Aerial crown-view tile of a tropical tree (Barro Colorado Island, Panama), acquired 20250217:
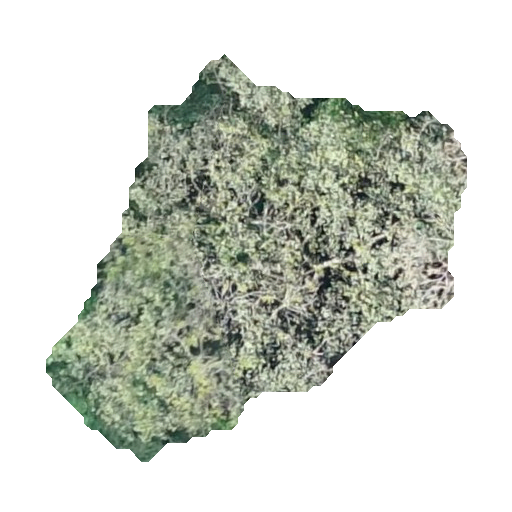
Species: Apeiba membranacea
GBIF accepted scientific name: Apeiba membranacea
Crown area: 149.332 m²